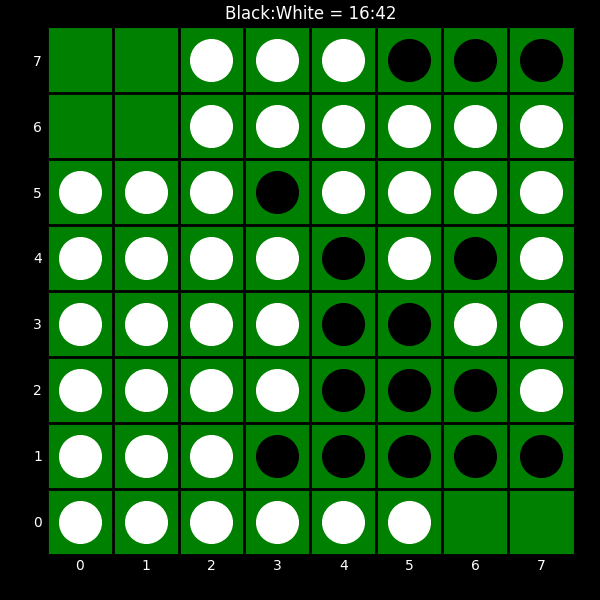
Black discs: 16
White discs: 42